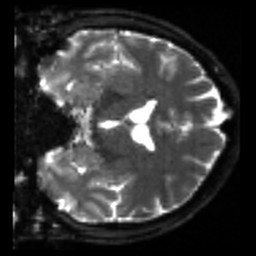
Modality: sbref
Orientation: coronal
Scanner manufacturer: siemens
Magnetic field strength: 3 T
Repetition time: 4 s
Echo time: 0.0594 s